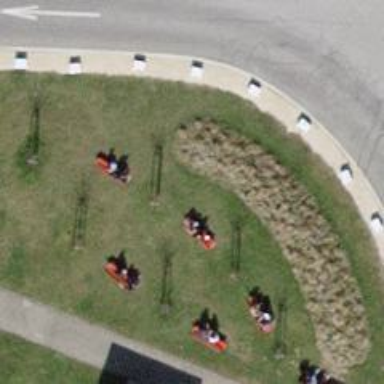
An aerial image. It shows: Red bench.